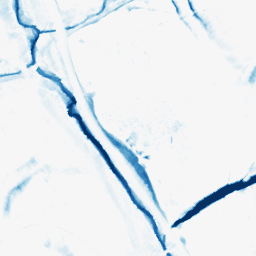
Category: morphological
Decomposition family: morphological_diamond
Decomposition parameters: operation: closing
radius: 10
Upsampling method: bicubic_16x
Upsampling parameters: scale: 16
Upsampling scale: 16